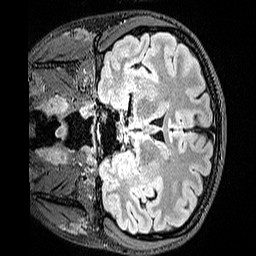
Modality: FLAIR
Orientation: coronal
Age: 21
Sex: female
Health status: healthy
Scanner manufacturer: siemens
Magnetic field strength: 3 T
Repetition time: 5 s
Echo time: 0.388 s